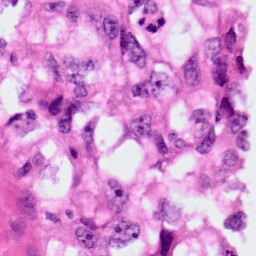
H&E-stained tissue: Lung